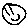
Label: smiley face